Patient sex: F
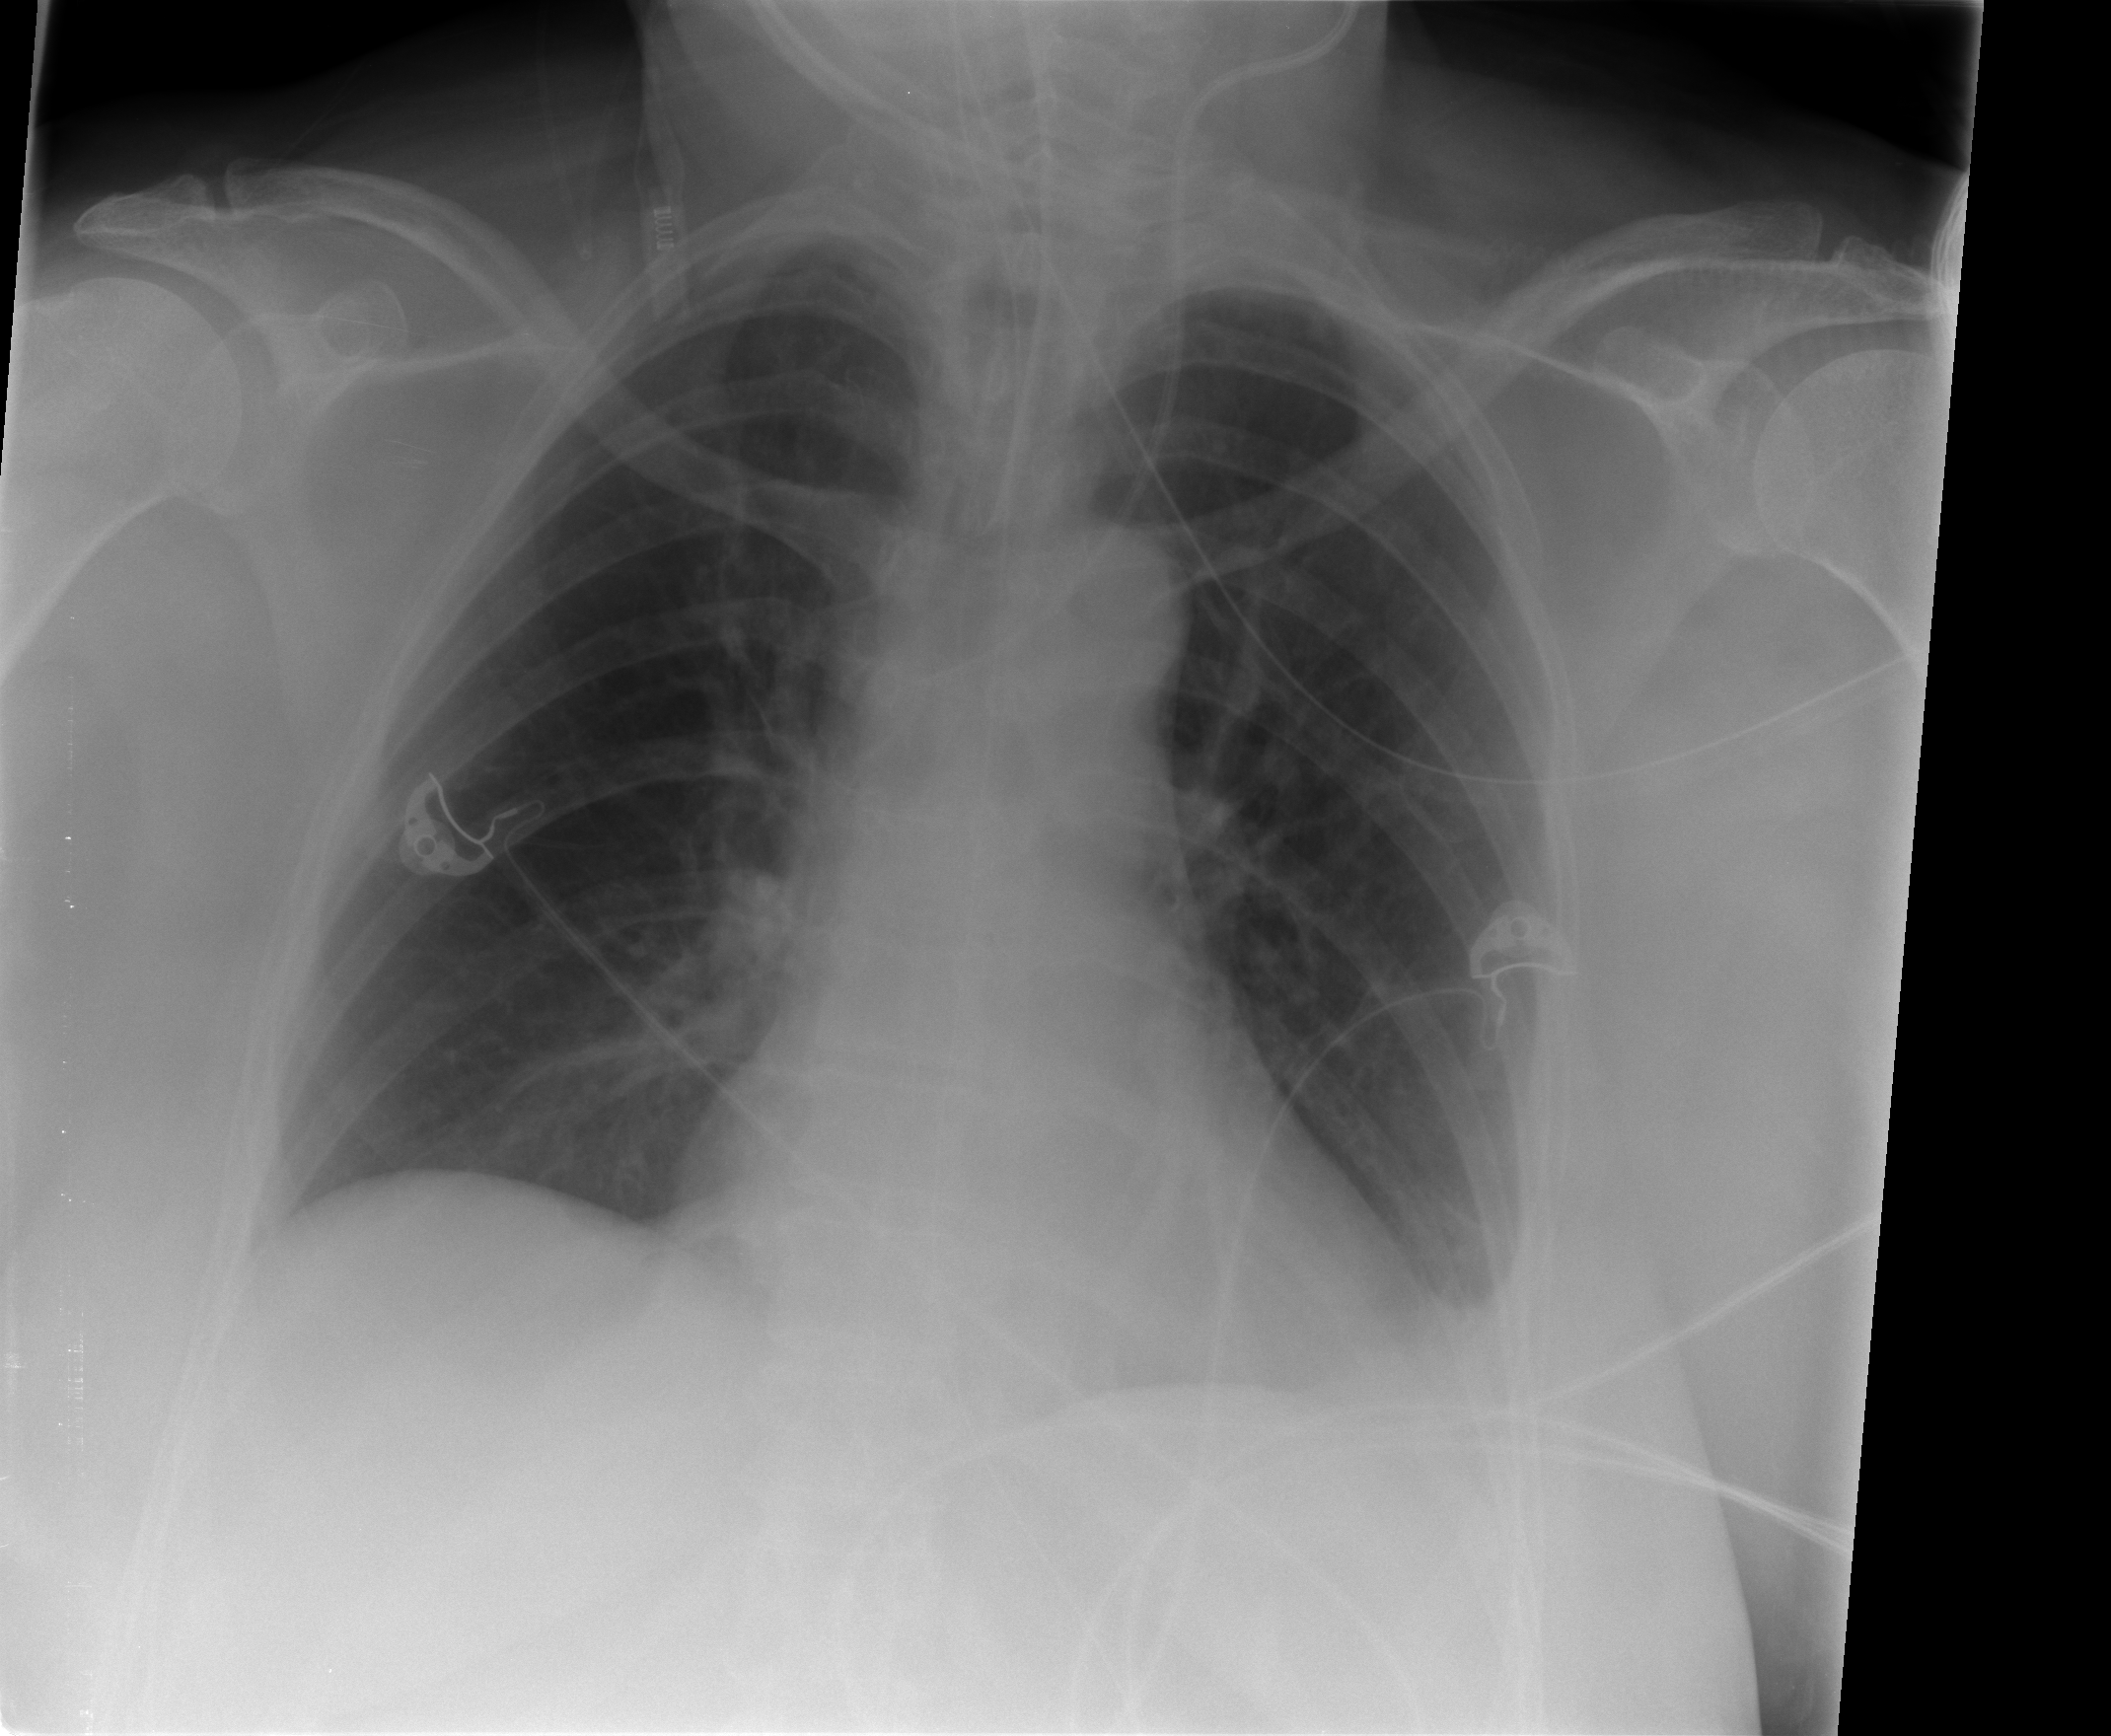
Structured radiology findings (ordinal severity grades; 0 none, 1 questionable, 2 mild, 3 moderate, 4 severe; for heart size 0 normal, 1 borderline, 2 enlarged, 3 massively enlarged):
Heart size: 2
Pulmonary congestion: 0
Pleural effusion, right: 0
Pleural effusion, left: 2
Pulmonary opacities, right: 0
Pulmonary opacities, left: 0
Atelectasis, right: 2
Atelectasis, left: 2